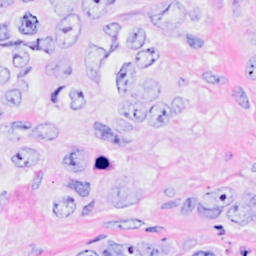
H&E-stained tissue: Breast